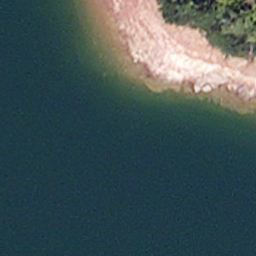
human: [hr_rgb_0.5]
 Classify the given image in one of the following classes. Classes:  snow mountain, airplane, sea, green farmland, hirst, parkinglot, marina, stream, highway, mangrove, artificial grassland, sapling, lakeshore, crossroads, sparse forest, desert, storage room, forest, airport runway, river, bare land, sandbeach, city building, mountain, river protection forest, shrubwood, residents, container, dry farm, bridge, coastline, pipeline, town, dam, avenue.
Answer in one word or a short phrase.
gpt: lakeshore